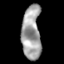
Tissue: skin
Cell type: Epithelial cells
Senescence score: 0.187
Nuclear area (px): 1003
Mean DAPI intensity: 160.766